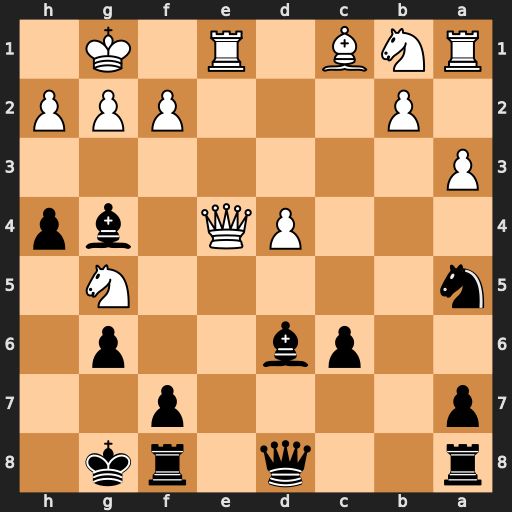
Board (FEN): r2q1rk1/p4p2/2pb2p1/n5N1/3PQ1bp/P7/1P3PPP/RNB1R1K1
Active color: b
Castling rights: -
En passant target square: -
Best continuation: Re8 Qxe8+ Qxe8 Rxe8+ Rxe8